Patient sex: F
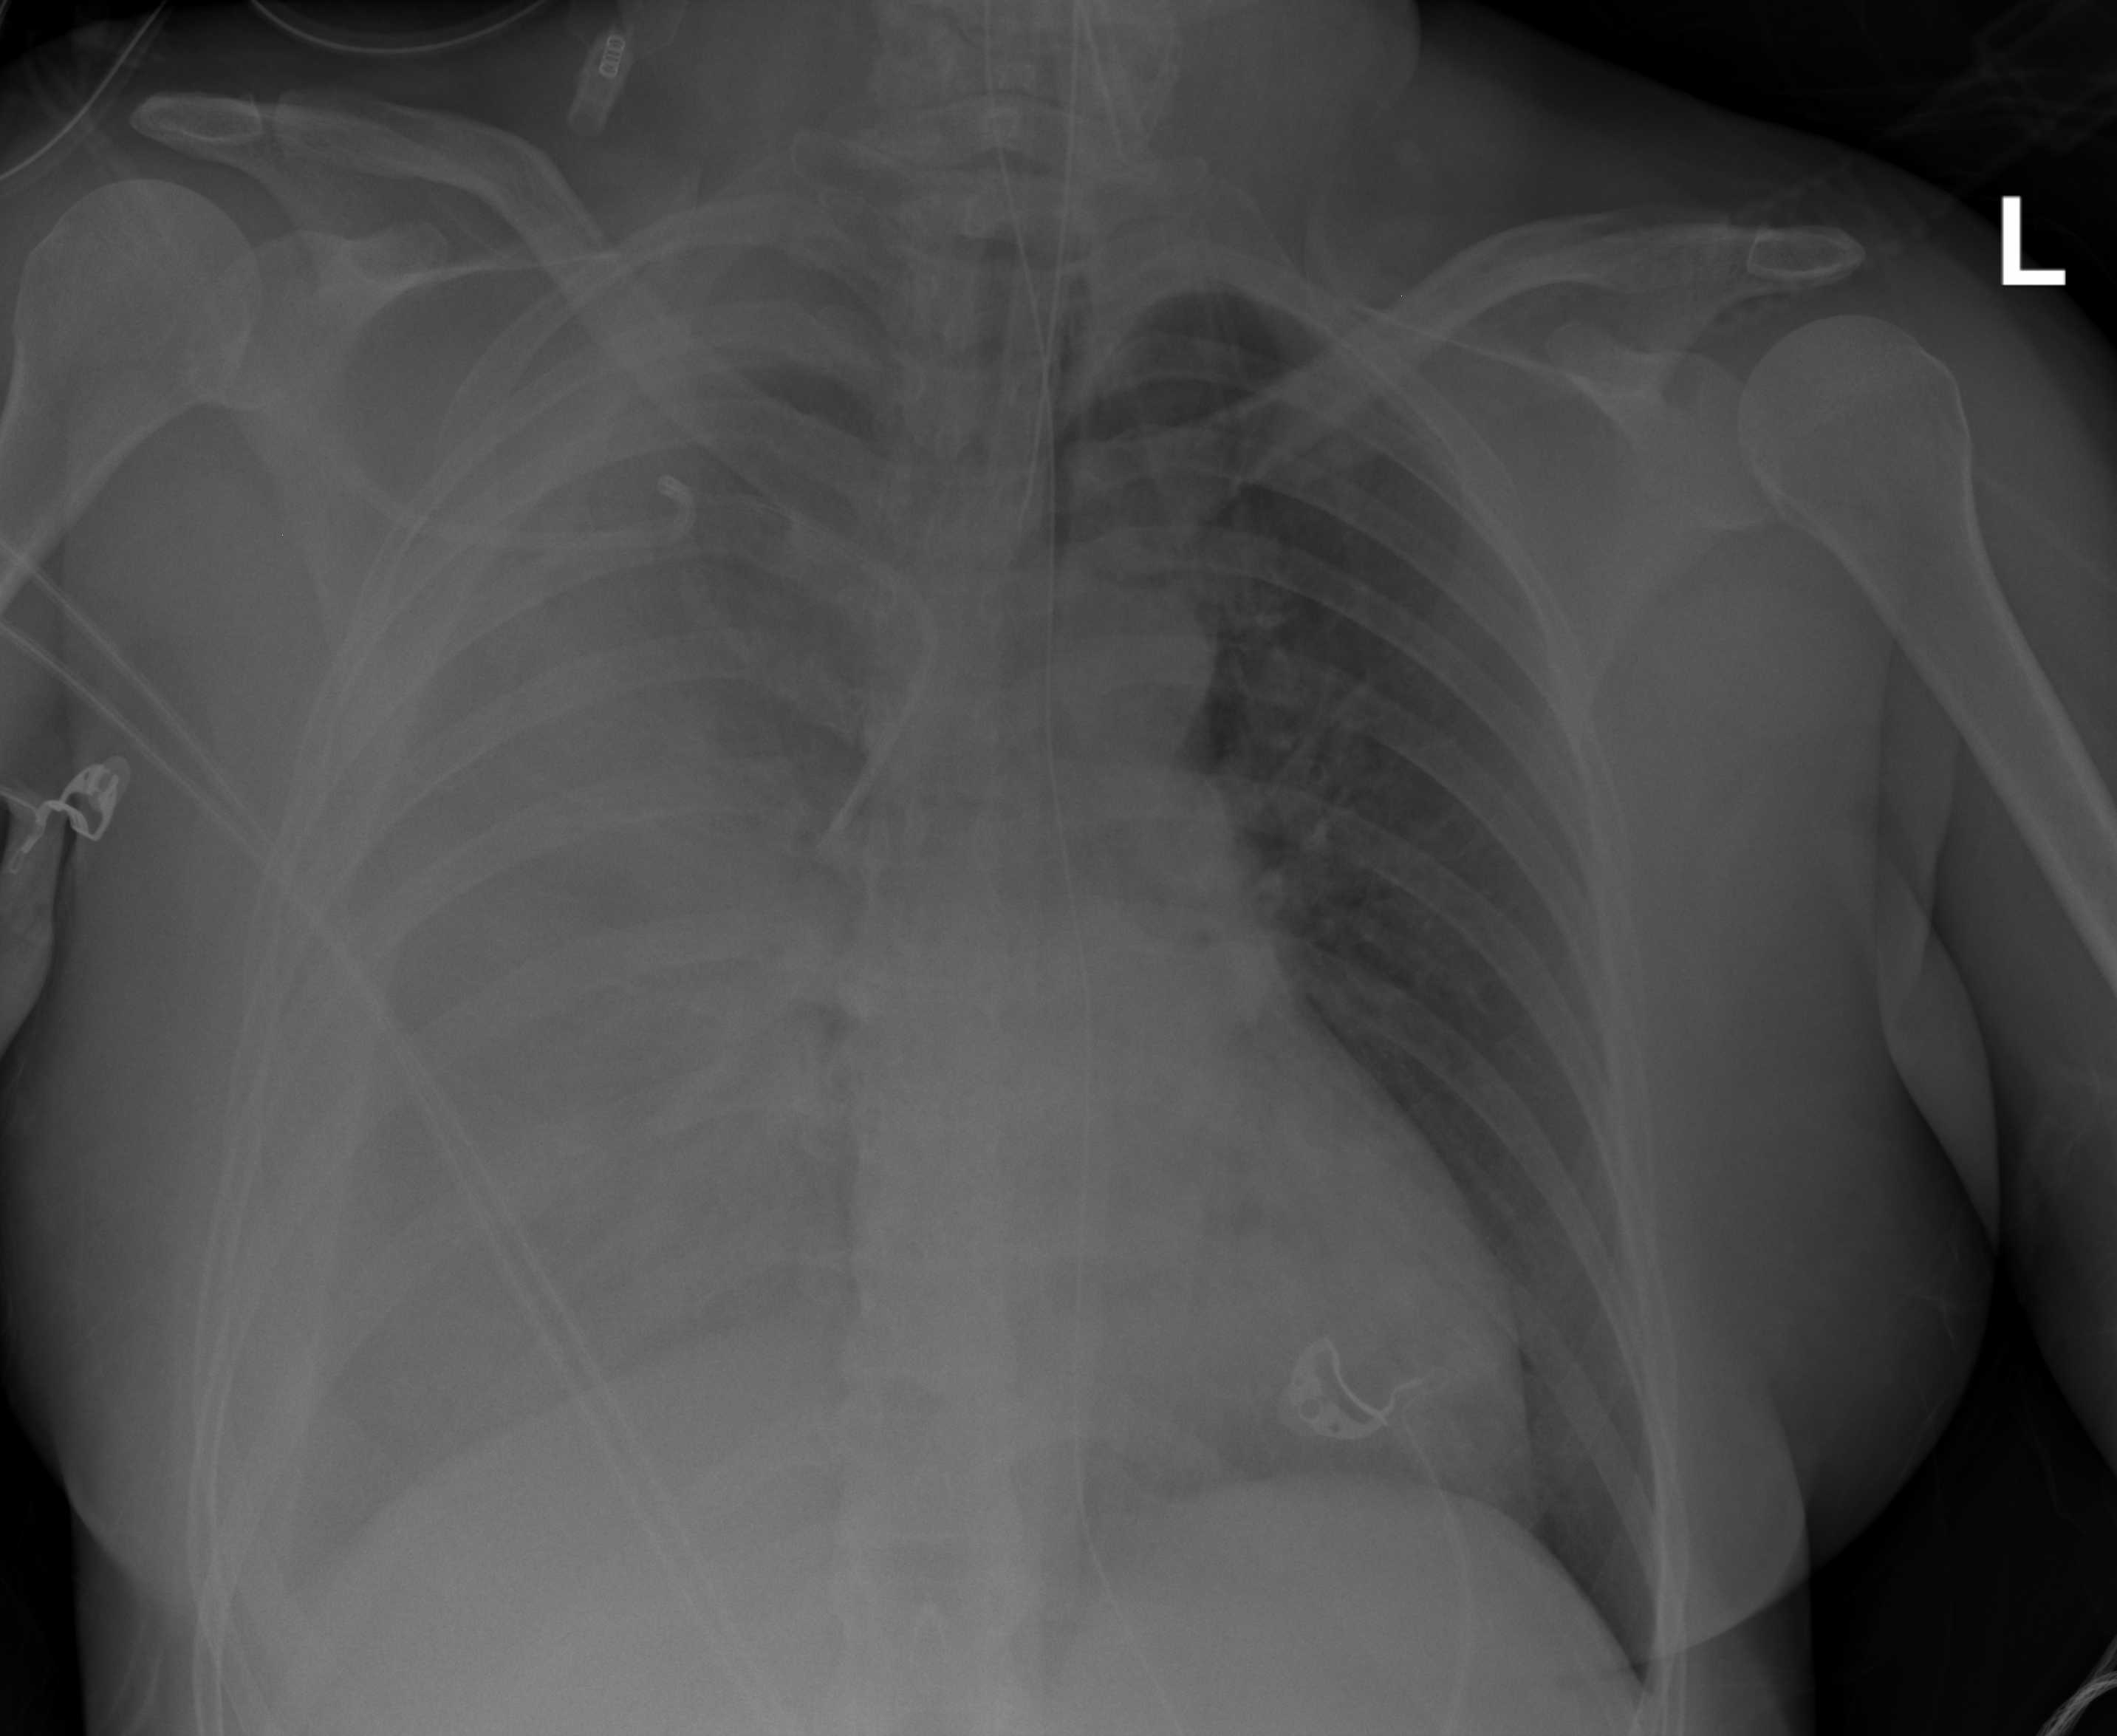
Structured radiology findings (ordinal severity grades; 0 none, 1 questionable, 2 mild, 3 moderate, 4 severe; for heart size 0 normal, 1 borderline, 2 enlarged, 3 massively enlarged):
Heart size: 0
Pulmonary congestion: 0
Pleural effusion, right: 3
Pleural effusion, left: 0
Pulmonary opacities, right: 2
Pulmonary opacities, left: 0
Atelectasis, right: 3
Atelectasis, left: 0